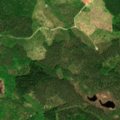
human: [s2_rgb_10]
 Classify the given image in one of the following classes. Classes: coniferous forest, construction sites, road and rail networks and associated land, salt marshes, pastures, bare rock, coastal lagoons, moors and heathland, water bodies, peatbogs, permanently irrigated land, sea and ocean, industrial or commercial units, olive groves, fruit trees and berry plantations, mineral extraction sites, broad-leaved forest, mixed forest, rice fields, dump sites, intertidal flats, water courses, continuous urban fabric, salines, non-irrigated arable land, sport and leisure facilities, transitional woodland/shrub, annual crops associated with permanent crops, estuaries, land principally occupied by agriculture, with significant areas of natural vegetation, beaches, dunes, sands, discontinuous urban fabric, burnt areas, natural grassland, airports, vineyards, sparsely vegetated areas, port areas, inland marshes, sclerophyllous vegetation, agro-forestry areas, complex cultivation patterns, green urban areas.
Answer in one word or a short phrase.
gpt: coniferous forest, mixed forest, transitional woodland/shrub